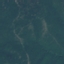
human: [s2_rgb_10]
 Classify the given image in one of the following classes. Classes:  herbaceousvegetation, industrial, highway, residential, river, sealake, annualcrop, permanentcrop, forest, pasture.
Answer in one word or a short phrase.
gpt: Forest